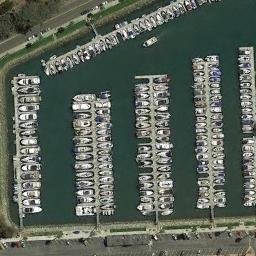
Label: harbor